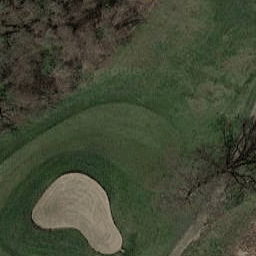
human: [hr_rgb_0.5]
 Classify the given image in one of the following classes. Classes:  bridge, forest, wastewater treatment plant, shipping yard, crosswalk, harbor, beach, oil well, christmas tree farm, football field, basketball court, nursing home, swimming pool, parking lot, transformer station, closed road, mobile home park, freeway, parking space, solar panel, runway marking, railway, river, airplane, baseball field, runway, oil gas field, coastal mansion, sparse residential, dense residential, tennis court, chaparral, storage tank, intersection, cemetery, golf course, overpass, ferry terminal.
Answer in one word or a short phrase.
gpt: golf course